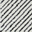
Piece: xx